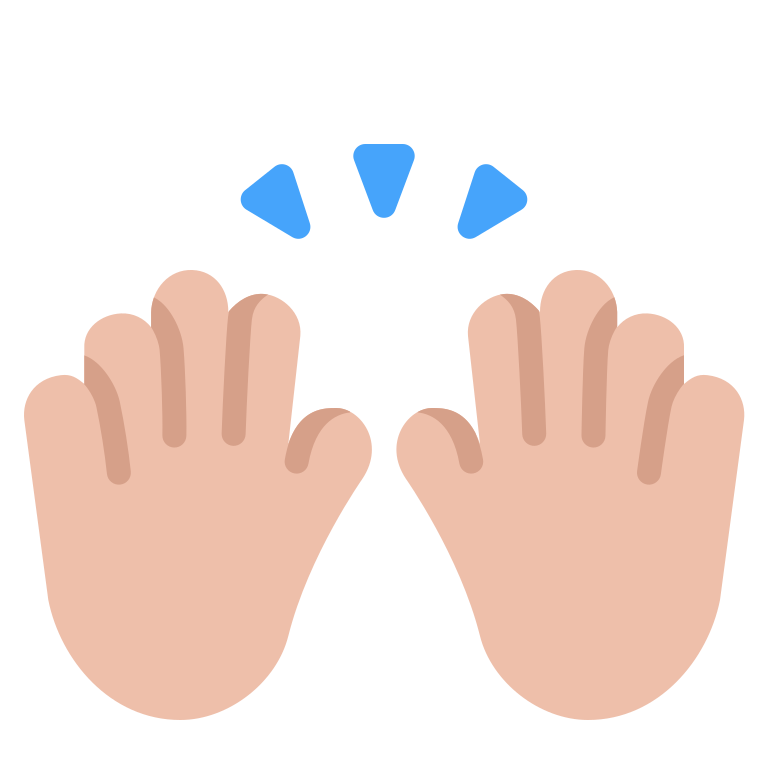
raising hands flat  light